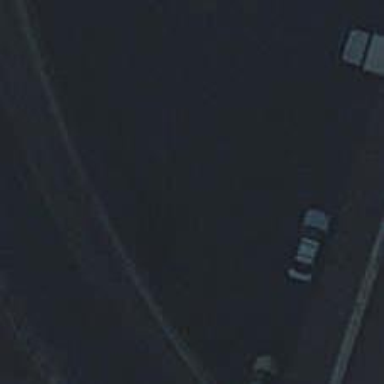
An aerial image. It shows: Charging station.